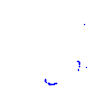
Particle: proton